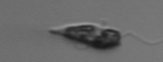
Label: Euglena